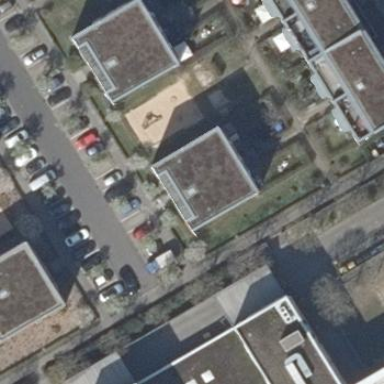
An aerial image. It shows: Flat-roofed apartment building.